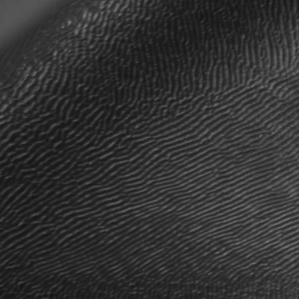
Label: frost